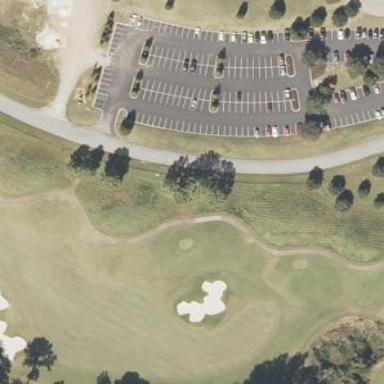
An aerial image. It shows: Area of rough grass used for golf.